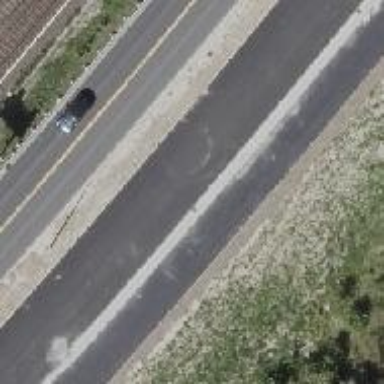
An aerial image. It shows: Asphalt path.